Current action and preconditions to check: trajectory_clear

Your task: For each precondition in the list above, predict whether it will hold at this action.

Consider the current scene as observed from the mobile robot's camera, and analyze the predicted future states of all dynamic agents (e.g., people, animals, vehicles, or any moving entities) within the NEXT SECOND.

IMPORTANT: Only answer "very likely" if you are absolutely certain—based on strong, clear evidence—that a dynamic agent will violate the precondition in the predicted future state. Do NOT answer "very likely" for unlikely, ambiguous, or low-probability risks.

Ask yourself for each precondition: Is there a high probability, with clear and convincing evidence, that the predicted future states of any dynamic agent will interfere with the predicted future state of the currently executing action within the NEXT SECOND, causing that precondition to fail?

Assess the risk level based on these predictions. Use "likely" or "very likely" if motions create a clear risk of interference.

Use "neutral" or "improbable" if agents are nearby but their predicted paths are clearly diverging or non-conflicting.

Failure Risk Categories: "very improbable", "improbable", "neutral", "likely", "very likely"

Answer Format: Output ONLY the probability_of_failure value from these categories: "very improbable", "improbable", "neutral", "likely", "very likely"

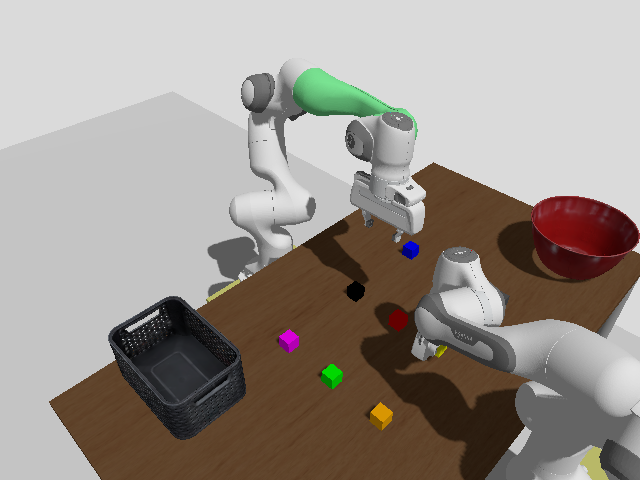

Answer: improbable